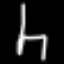
Label: chair